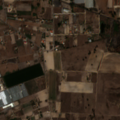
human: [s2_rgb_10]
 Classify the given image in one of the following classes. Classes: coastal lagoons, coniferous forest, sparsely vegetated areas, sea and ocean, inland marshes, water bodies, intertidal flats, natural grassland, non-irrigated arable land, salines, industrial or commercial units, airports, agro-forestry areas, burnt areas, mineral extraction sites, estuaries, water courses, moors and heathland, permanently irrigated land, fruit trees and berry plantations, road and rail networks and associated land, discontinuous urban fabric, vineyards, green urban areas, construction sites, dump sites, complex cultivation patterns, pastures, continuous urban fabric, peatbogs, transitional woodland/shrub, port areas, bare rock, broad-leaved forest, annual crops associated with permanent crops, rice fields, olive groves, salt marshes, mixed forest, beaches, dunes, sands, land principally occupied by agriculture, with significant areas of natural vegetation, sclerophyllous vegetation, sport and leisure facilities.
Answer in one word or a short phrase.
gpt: non-irrigated arable land, complex cultivation patterns, natural grassland